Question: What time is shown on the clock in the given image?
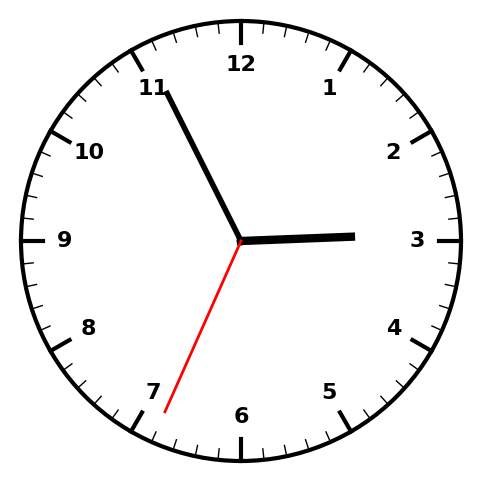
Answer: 02:55:34